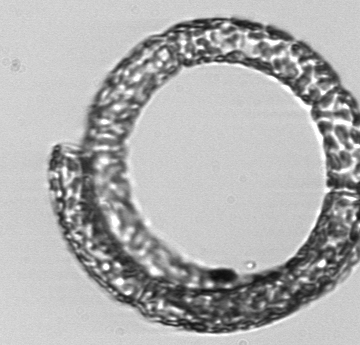
Label: Guinardia_striata